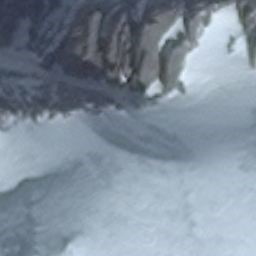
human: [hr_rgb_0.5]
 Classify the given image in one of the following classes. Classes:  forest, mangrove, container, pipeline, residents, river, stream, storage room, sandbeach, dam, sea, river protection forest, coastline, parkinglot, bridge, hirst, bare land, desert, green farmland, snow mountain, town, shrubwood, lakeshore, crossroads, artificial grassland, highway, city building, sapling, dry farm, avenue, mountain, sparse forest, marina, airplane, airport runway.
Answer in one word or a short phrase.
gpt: snow mountain